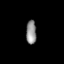
Tissue: lung
Cell type: Endothelial cells
Senescence score: 0.5754
Nuclear area (px): 238
Mean DAPI intensity: 144.349